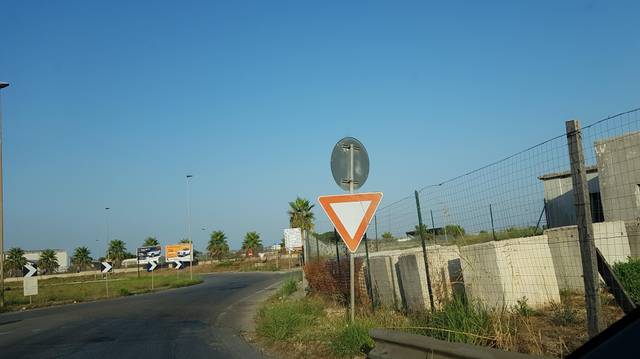
Region: Italy
Coordinates: 40.628, 17.961